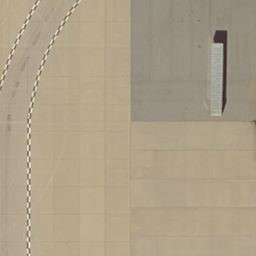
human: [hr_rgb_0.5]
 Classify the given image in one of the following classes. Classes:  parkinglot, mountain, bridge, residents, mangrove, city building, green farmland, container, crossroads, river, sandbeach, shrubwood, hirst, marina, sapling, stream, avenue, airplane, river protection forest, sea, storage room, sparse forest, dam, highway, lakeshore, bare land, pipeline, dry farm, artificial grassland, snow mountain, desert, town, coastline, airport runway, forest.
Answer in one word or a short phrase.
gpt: airport runway